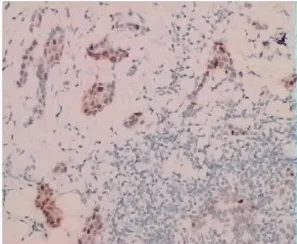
Pathological findings for the patient. (B) Immunohistochemistry of primary tumor, H&E, x100.
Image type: pathology (immunostaining)